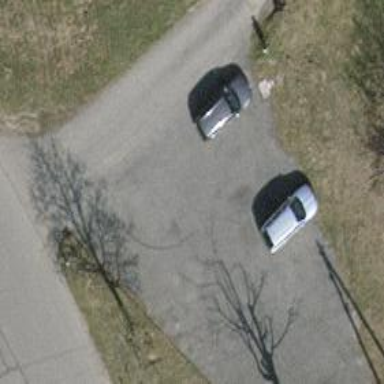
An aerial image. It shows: Motorcycle parking area.